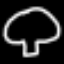
Label: mushroom